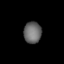
Tissue: lung
Cell type: Epithelial cells
Senescence score: 0.5446
Nuclear area (px): 369
Mean DAPI intensity: 105.659